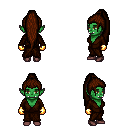
a pixel art fantasy rpg character, female body template, orc, green skin, brown robe, magenta pants, brown extra-long topknot hairstyle, gold gloves, maroon shoes, four views (front, back, left, right), 2x2 character sprite sheet, small pixel art, hard edges, no anti-aliasing